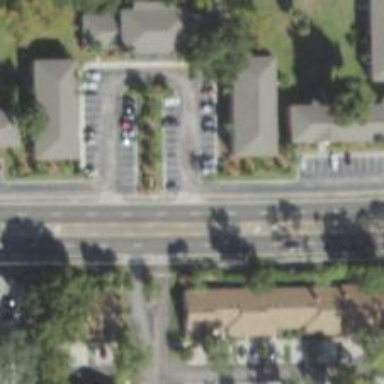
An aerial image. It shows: Road with stop sign.